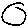
Label: circle